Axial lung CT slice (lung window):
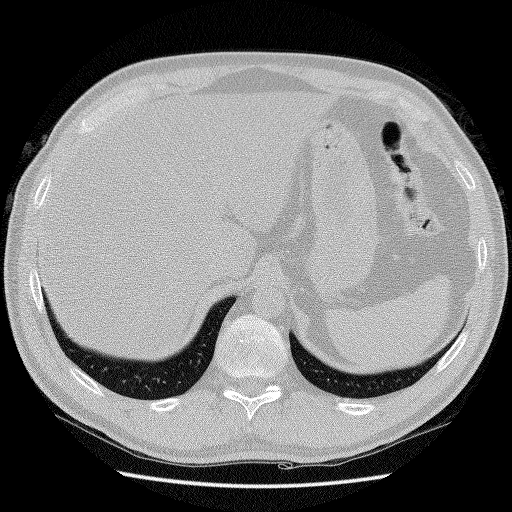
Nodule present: no